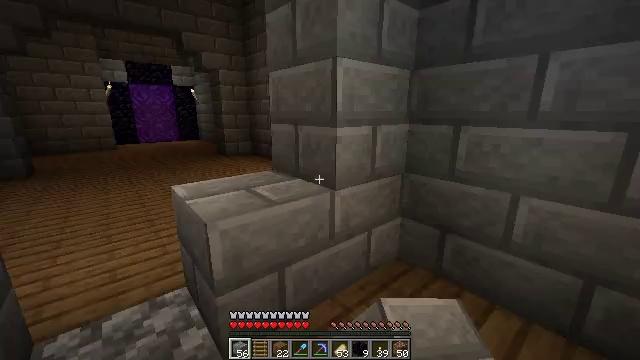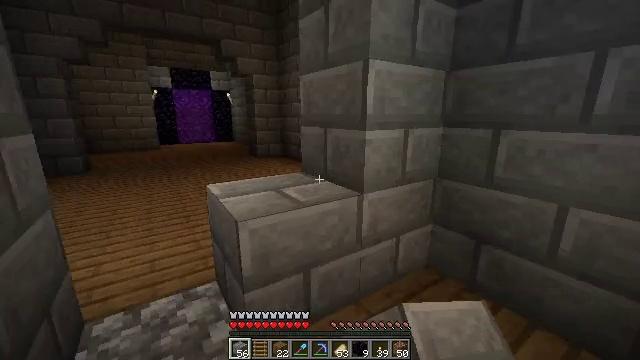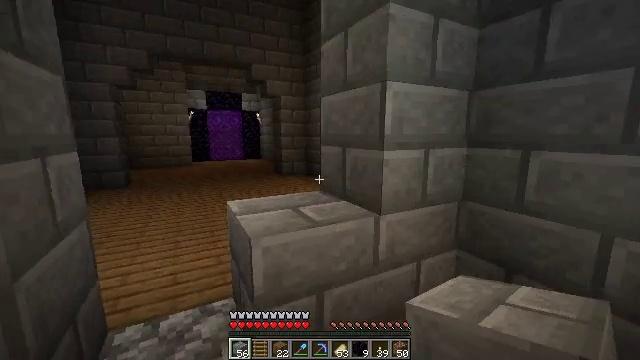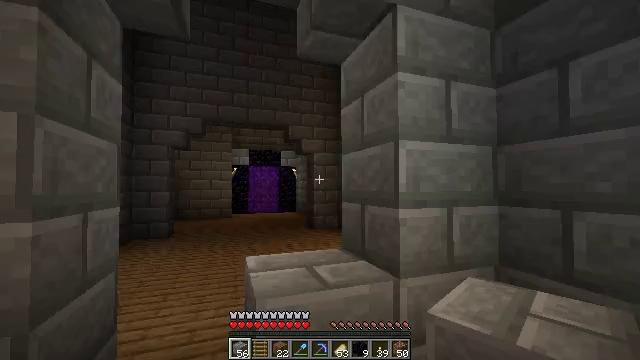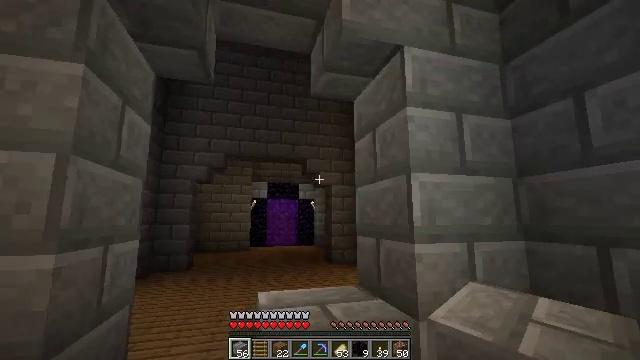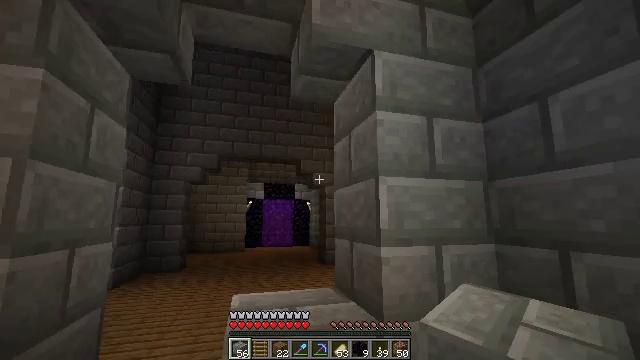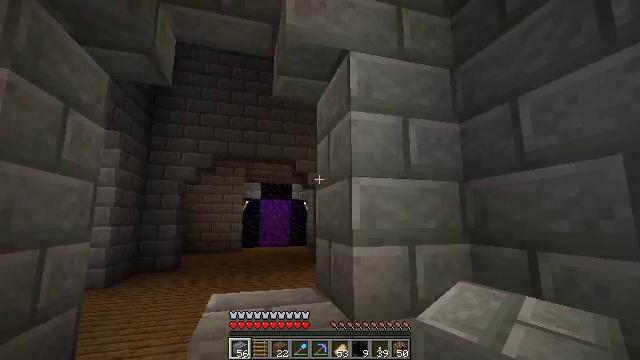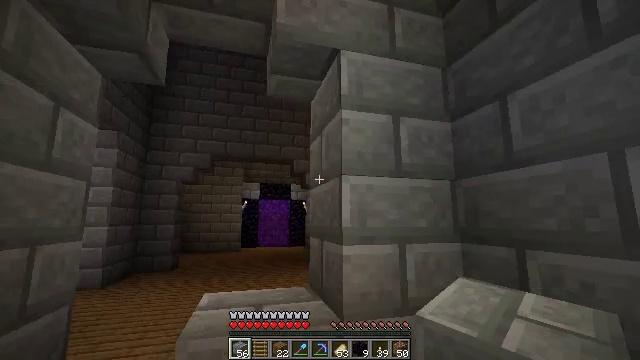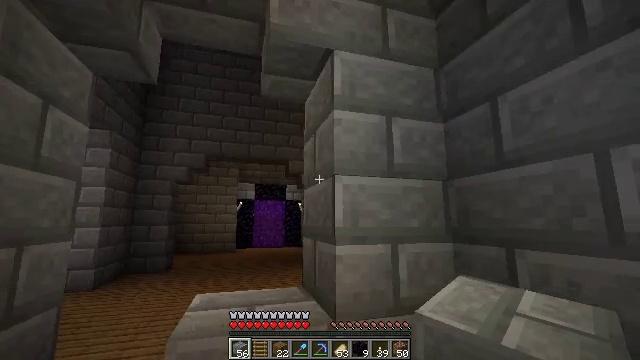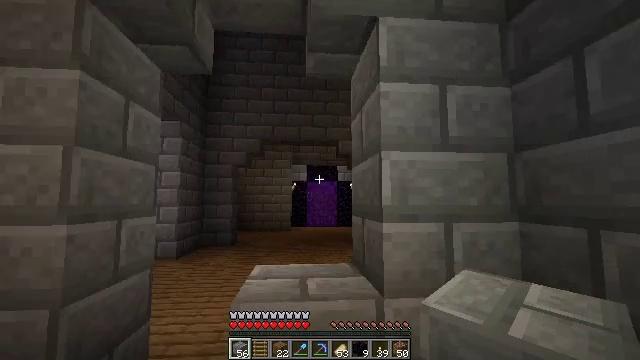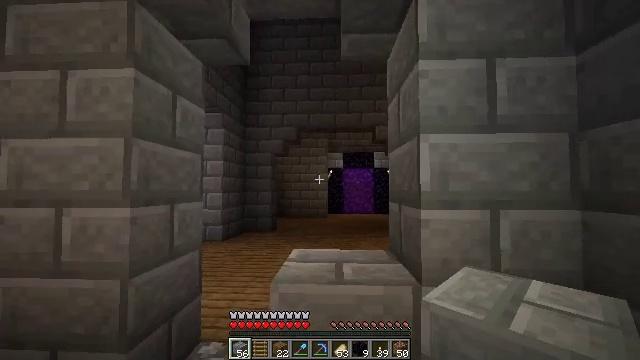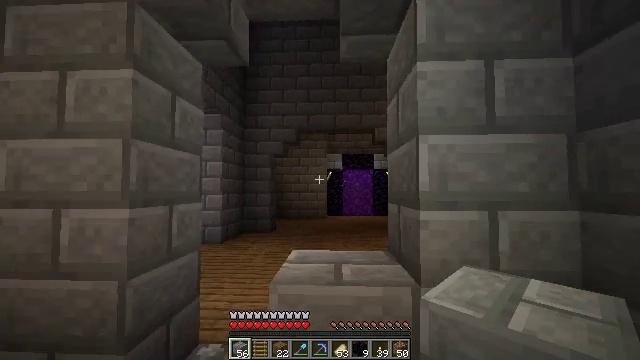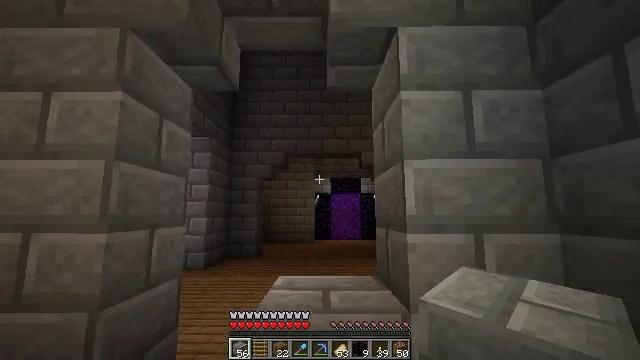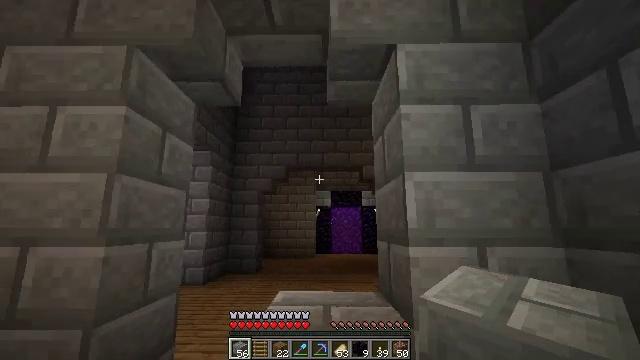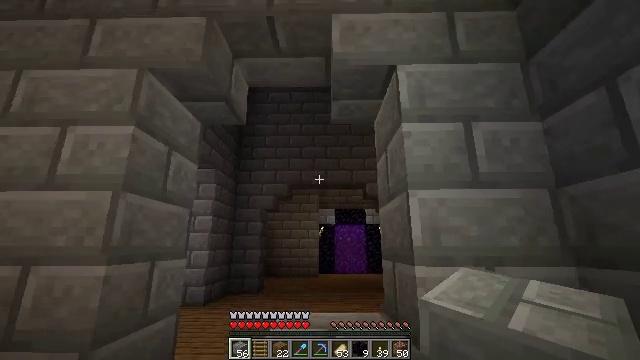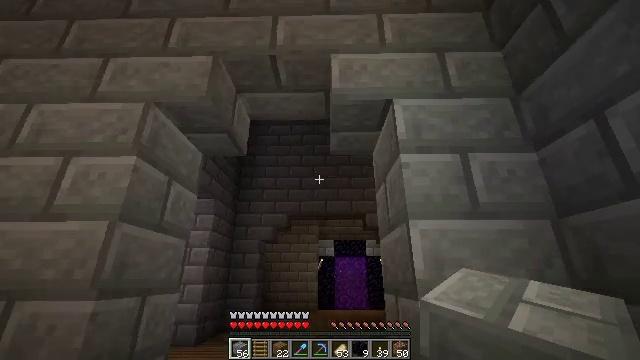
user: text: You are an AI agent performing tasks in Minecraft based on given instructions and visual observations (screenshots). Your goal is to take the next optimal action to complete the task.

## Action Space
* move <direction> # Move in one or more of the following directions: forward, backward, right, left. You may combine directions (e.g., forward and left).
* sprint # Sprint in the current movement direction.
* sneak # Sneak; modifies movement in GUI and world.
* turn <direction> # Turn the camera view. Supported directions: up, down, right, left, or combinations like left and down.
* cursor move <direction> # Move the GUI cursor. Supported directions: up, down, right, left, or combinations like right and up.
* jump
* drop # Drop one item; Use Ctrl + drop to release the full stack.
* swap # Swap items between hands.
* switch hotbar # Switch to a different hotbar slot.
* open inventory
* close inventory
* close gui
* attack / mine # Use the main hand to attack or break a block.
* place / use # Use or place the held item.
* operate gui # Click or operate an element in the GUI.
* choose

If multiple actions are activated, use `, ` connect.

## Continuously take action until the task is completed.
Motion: motion action
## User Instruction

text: Mine stone bricks from a structure.
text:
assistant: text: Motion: turn left
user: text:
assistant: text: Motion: move right, turn left and up
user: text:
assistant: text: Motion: move right, turn left and up
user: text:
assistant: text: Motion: move right, turn left and up
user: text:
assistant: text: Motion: move right
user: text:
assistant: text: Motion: no_op
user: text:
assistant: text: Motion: no_op
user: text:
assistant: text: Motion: no_op
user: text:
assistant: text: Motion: turn left and down
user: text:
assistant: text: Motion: turn left and down
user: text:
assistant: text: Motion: no_op
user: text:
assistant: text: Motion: turn right and up
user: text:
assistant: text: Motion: turn up
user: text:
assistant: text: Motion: turn up
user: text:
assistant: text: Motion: turn up
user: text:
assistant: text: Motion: turn up
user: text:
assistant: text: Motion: no_op
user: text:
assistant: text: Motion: turn up
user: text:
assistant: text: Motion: no_op
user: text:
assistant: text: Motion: no_op
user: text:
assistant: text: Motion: no_op
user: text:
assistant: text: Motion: no_op
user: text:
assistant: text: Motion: no_op
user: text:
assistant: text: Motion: move left
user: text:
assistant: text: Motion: move left
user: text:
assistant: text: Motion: move left
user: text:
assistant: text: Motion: no_op
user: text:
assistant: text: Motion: turn right
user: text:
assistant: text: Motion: turn right and down
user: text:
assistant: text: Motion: turn right and down